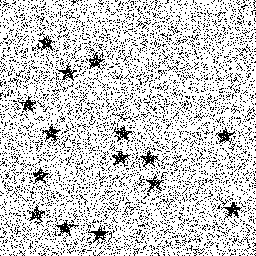
Squares: 0
Triangles: 0
Stars: 15
Total shapes: 15